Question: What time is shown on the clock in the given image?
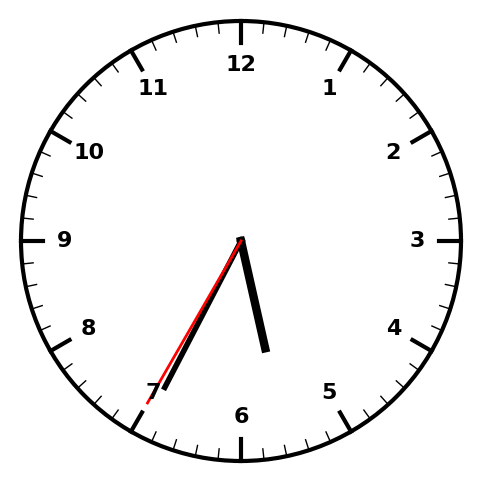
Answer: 05:34:35